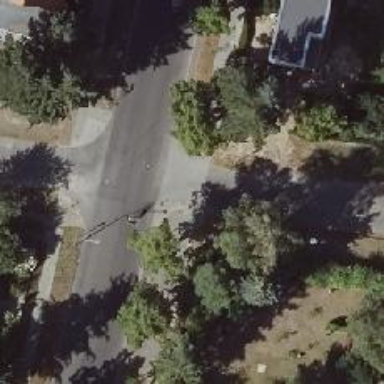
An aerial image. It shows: Residential road with asphalt surface.